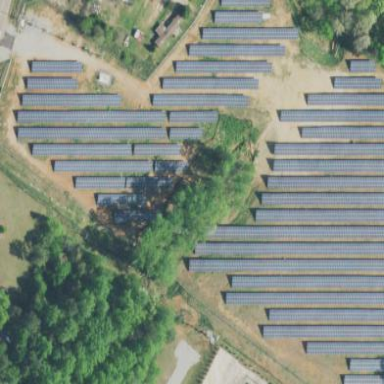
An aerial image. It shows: Solar power plant utilizing photovoltaic technology.